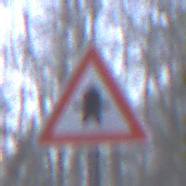
Verkehrszeichen: Vorfahrt
Umgebung: Outdoor, Nature
Tageszeit: MorningAfternoon
Wetter: Overcast
Licht: Natural
Jahreszeit: Winter
Kontrast: LowContrast